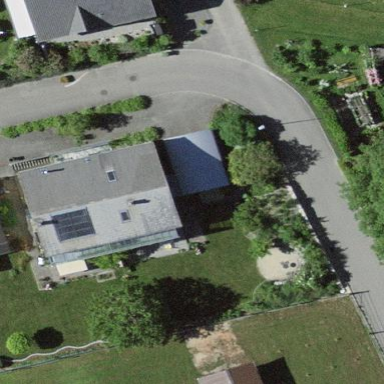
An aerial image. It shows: Terrace-style building with gabled roof.